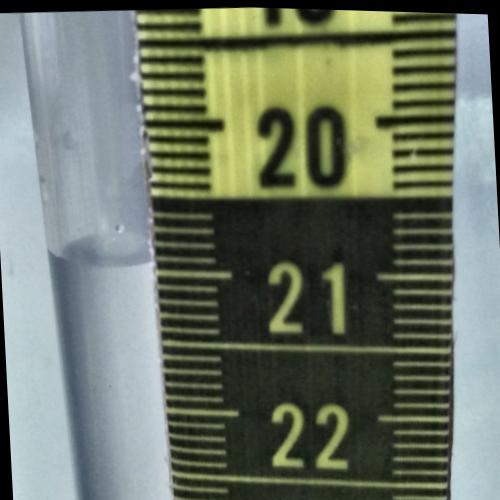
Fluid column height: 20.9 cm